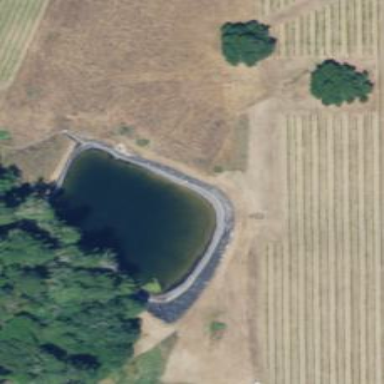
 classified as reservoir for water storage purposes."